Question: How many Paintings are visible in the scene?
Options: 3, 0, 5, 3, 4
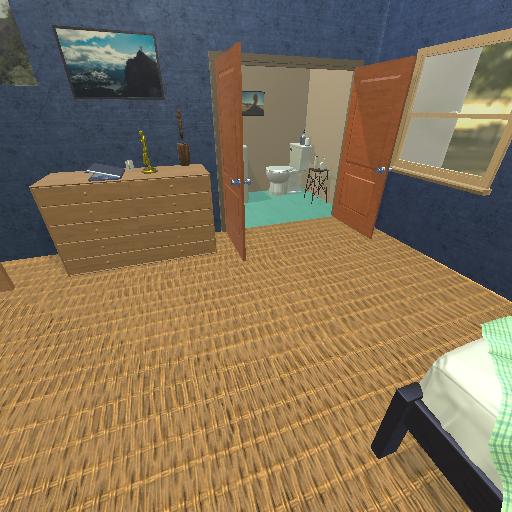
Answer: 3